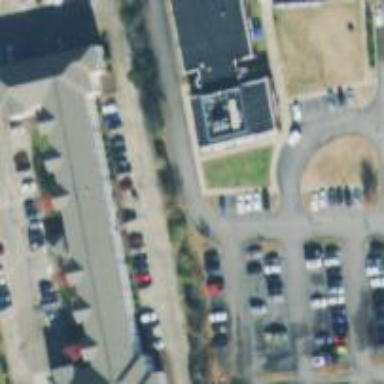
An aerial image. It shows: Building that is motel.